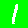
Digit: 1